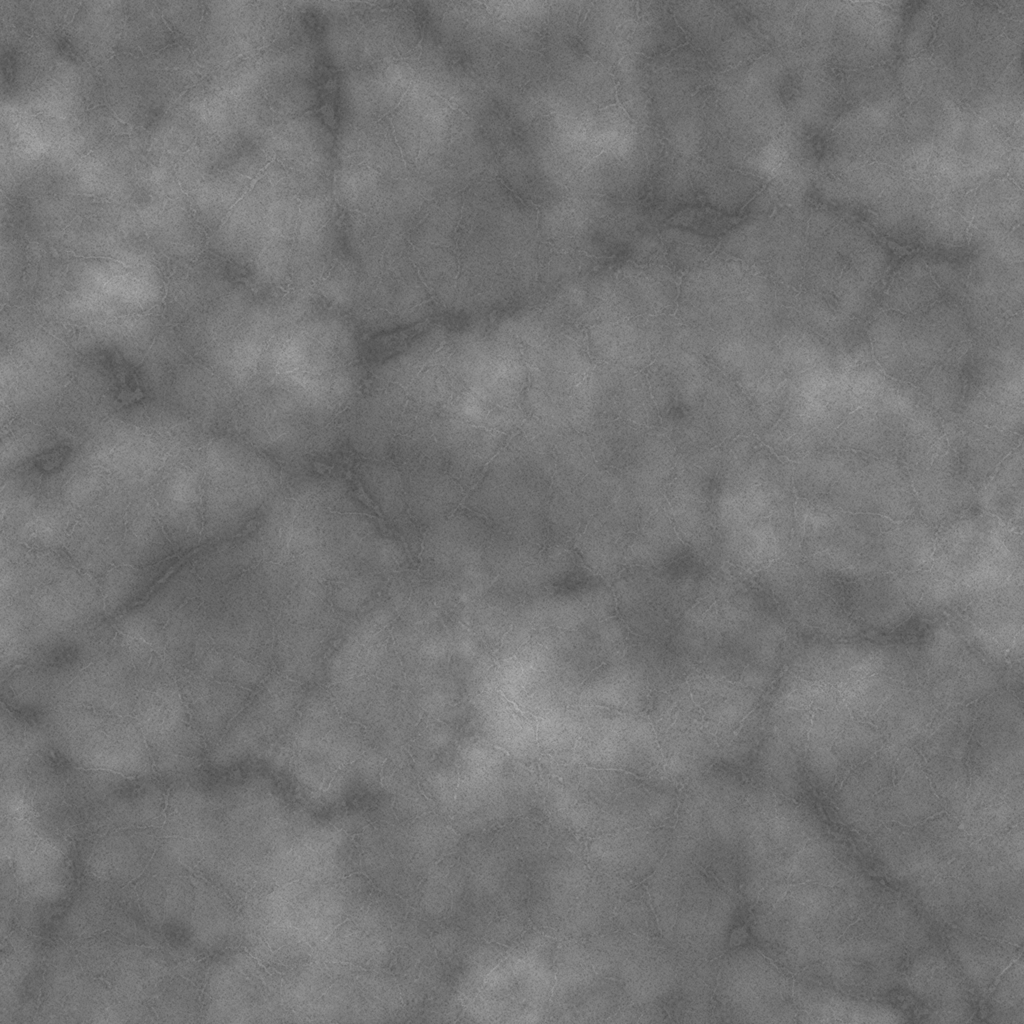
Texture map type: Roughness